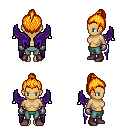
a pixel art fantasy rpg character, female body template, human, tanned skin, purple wings, teal pants, light blonde short topknot hairstyle, metal gloves, maroon shoes, four views (front, back, left, right), 2x2 character sprite sheet, small pixel art, hard edges, no anti-aliasing